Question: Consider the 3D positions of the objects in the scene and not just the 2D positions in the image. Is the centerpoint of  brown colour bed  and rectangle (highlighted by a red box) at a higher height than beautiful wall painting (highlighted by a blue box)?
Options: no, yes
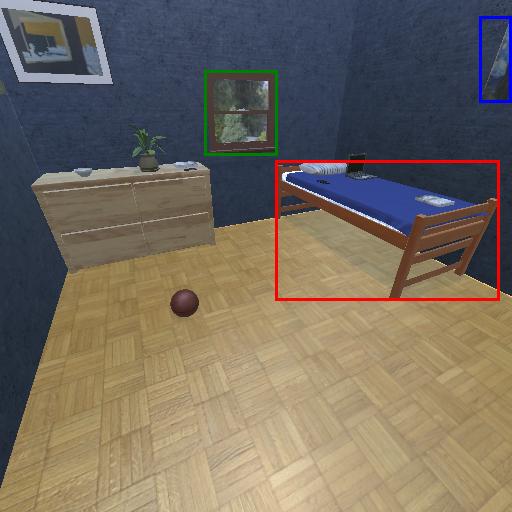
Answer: no